Question: I am implementing a "POST" api for creating an order through woo-commerce:
'''
POST http://www.url.in/wp-json/wc/v1/orders
'''
I am also using external library Oauth1 for it which uses one-legged authentication for it. Now when I run the API on Postman, it gives me correct response, but in the code it gives me error:
'''
{
"code":"woocommerce_rest_cannot_create",
"message":"Sorry, you are not allowed to create resources.",
"data":{"status":401}
}
'''
In my code I am creating a NSDictionary , I change it to NSData through NSJSONSerialization and sending it as HTTPBody along with the request.
Check the attached screen shot of Postman and Xcode.
[
<URL>
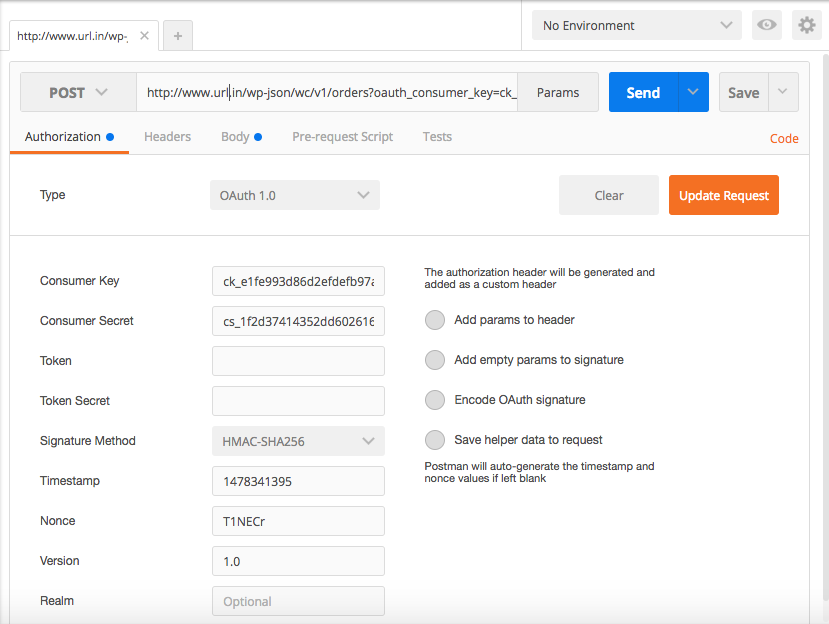
Answer: The problem lied in the JSON data I was posting. Instead of posting NSDictionary , I had to post it as NSString. It worked like a charm after that.